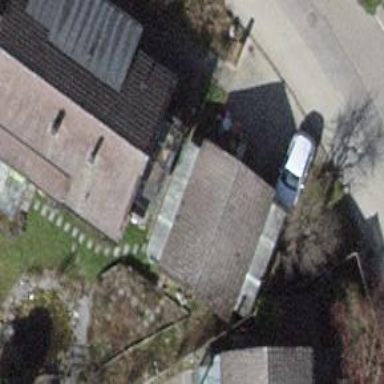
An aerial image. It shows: Garage.